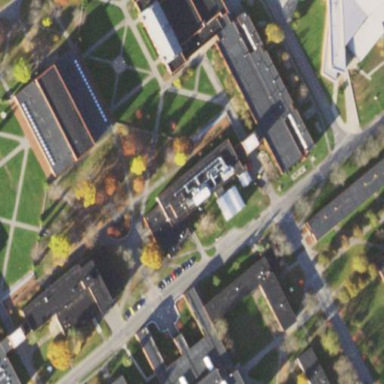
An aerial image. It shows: University building.